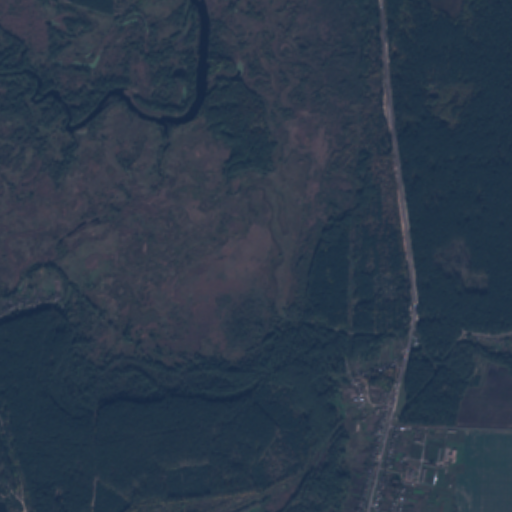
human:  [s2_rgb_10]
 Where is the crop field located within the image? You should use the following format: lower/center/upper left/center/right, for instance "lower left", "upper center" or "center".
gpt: The crop field is located in the lower right of the image.
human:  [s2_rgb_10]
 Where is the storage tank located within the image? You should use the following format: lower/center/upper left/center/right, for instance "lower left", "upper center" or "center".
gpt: The storage tank is located in the lower right of the image.
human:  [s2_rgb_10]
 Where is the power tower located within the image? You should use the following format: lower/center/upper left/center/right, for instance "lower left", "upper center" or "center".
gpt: There is no power tower in the image.